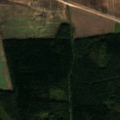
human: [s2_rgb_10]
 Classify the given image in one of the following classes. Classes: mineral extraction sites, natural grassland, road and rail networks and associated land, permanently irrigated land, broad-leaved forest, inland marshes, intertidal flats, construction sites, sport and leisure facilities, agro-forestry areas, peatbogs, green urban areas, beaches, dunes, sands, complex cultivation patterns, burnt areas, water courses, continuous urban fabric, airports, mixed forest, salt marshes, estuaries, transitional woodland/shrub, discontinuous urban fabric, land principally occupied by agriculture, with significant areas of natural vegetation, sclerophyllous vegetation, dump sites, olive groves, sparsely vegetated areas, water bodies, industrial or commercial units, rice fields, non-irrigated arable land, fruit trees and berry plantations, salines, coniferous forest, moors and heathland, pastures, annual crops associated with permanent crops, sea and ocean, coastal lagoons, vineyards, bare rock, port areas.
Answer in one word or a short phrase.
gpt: non-irrigated arable land, mixed forest, transitional woodland/shrub